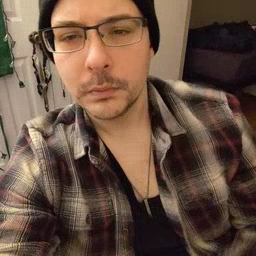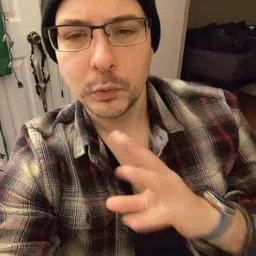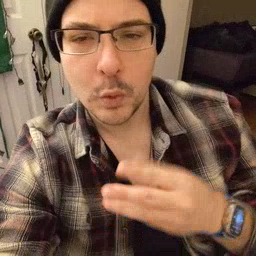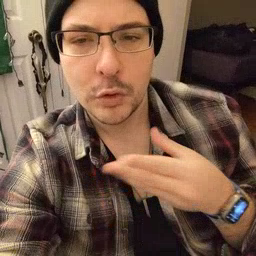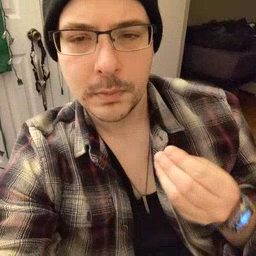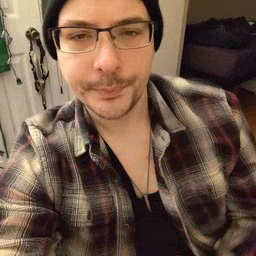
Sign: story